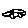
Label: car